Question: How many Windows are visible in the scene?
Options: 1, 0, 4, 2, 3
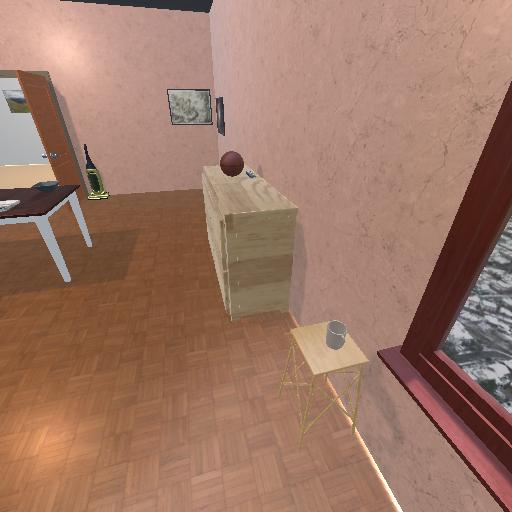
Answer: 1